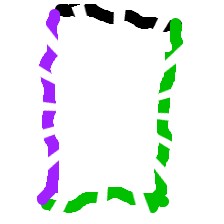
Shape: rectangle